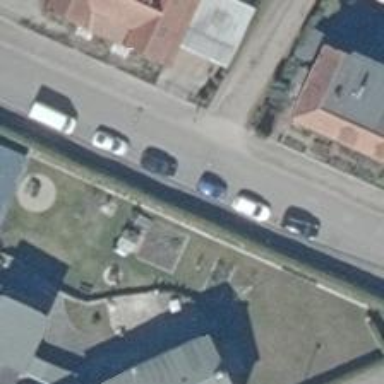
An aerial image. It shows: Residential road with asphalt surface. Both sides have sidewalks.